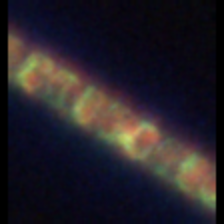
Taxon: Chaetoceros
Group: Diatoms